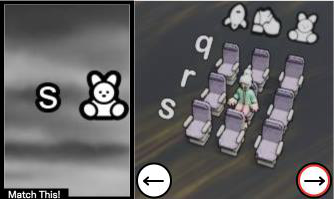
Task: seats
Answer: no